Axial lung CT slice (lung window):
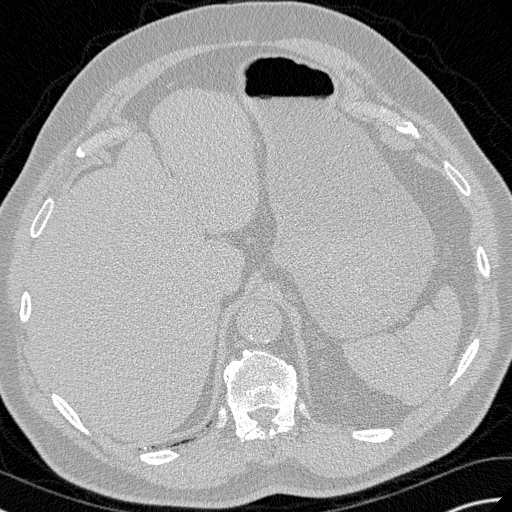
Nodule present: no